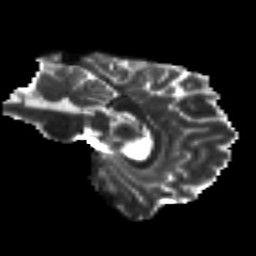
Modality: T2w
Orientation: sagittal
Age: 18
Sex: male
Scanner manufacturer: siemens
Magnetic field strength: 3 T
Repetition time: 8.8 s
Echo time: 0.085 s